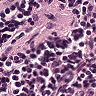
Metastatic tissue present: no